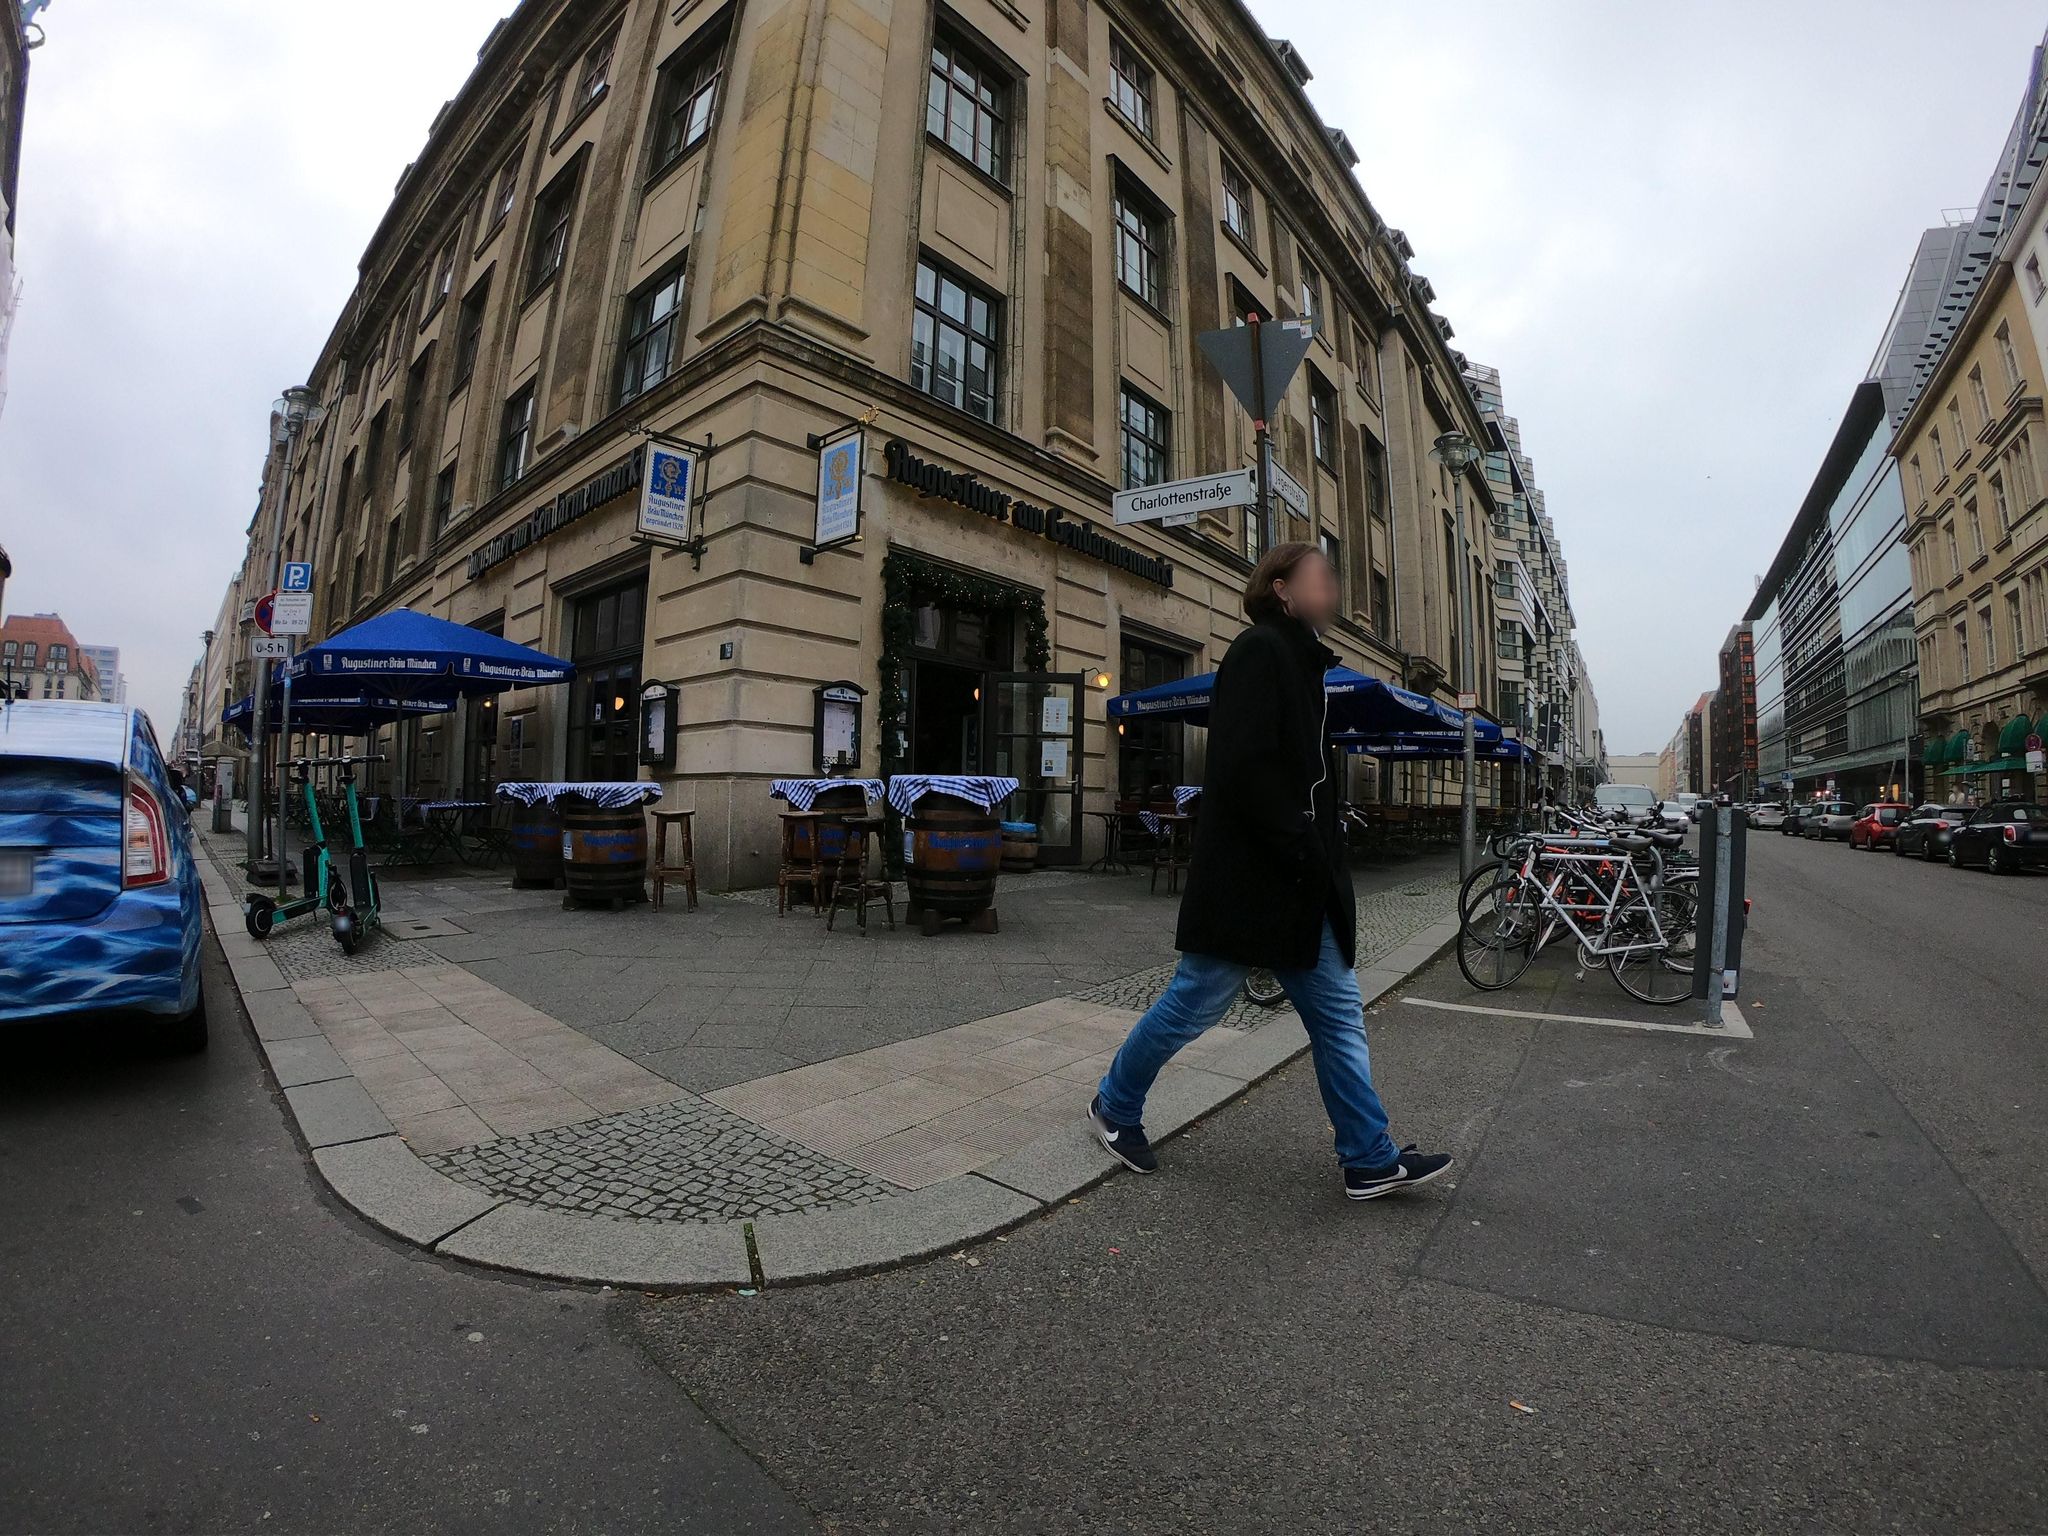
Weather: clear
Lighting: day
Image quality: good
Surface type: walking surface
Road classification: residential
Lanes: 2
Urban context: urban centre
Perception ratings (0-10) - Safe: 5.6, Lively: 9.69, Beautiful: 4.42, Boring: 2.5, Depressing: 4.98, Wealthy: 6.97